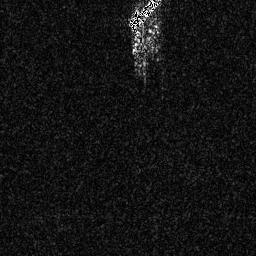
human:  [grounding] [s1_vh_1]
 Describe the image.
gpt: In the satellite image, there is  <ref>1 medium ship </ref> <box>[[50, 0, 62, 12, 0]]</box> located at top.